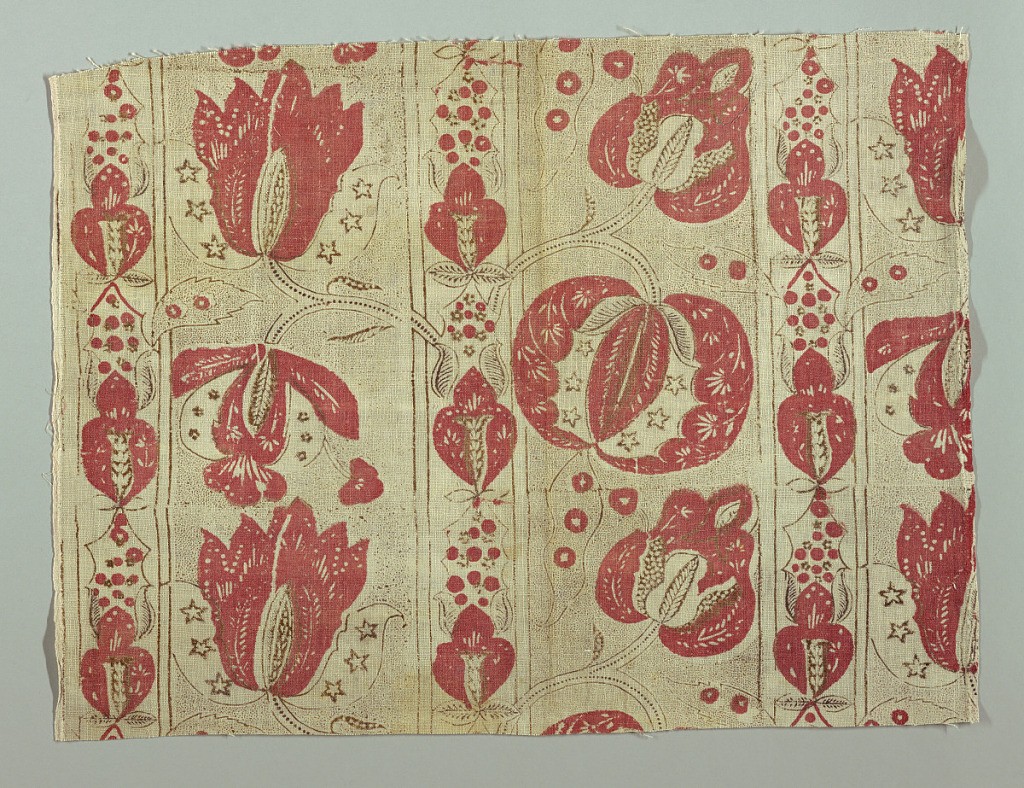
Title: Textile
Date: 18th century
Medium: cotton Technique: block printed on plain weave
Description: Fragment of printed cotton with a striped pattern of branches spreading out from a narrow stripe, in red and dark brown on a white ground with brown picotage. Note 5-pointed stars on one blossom.